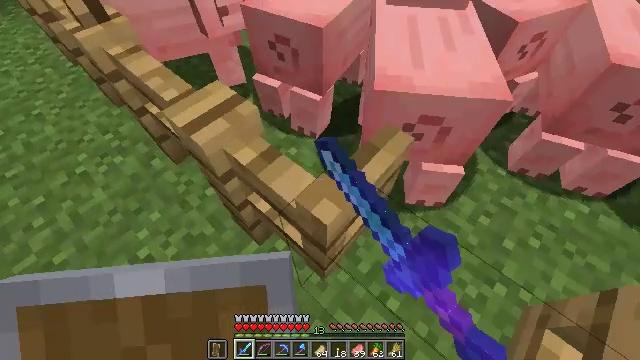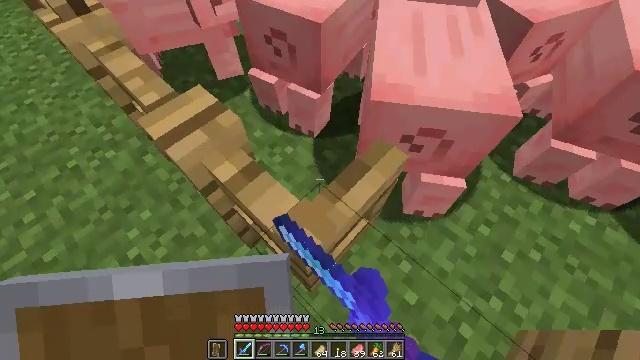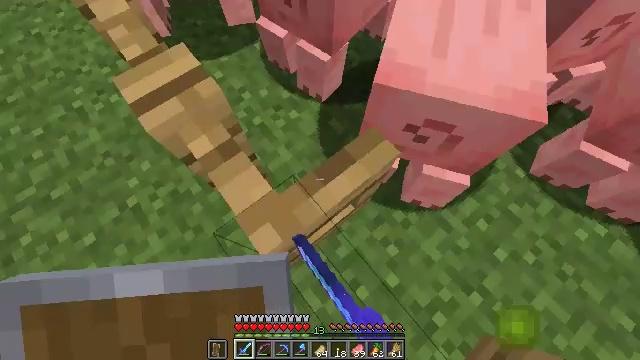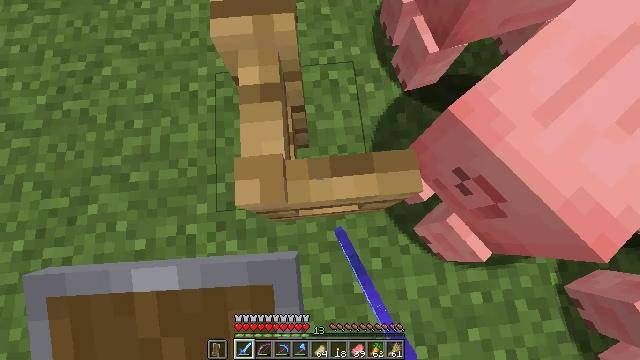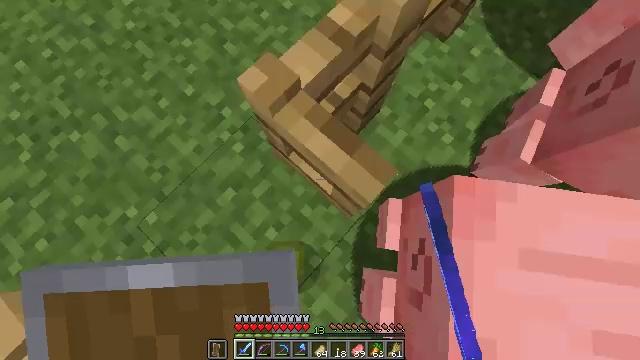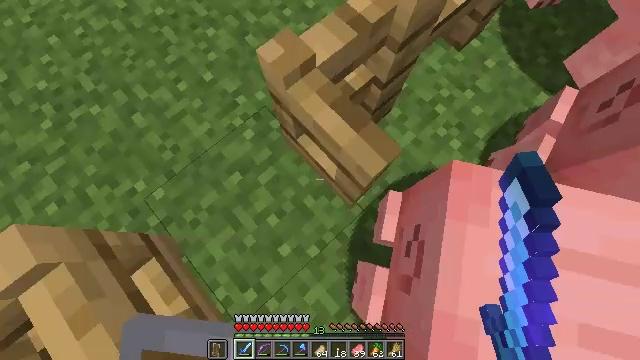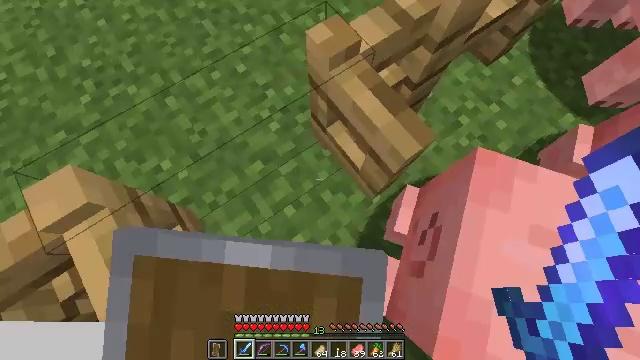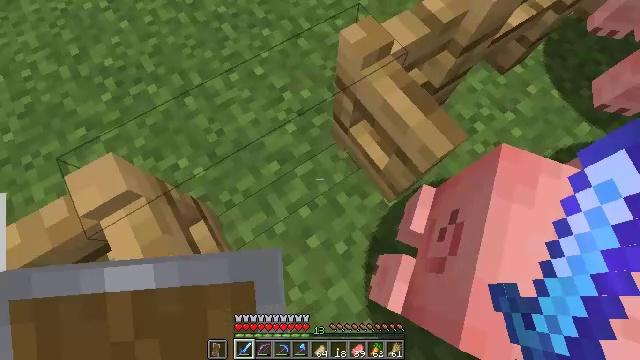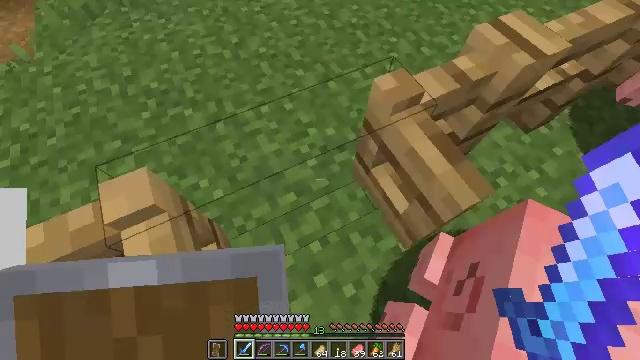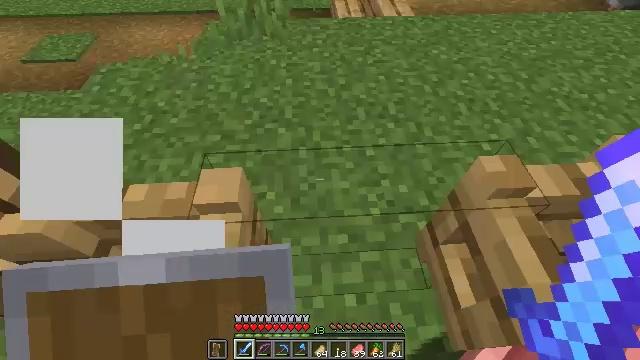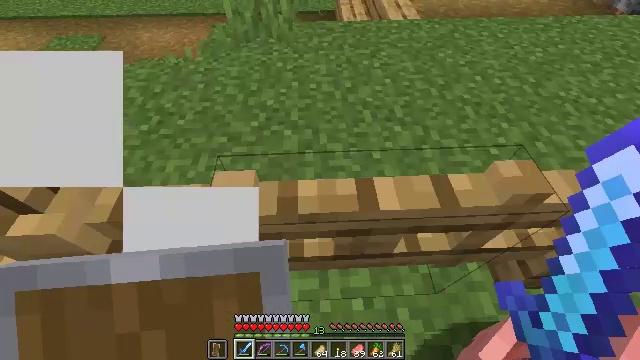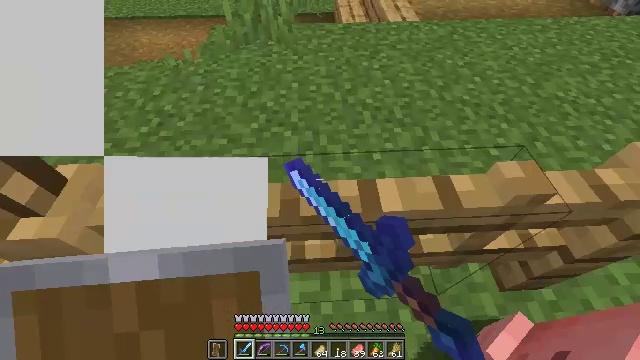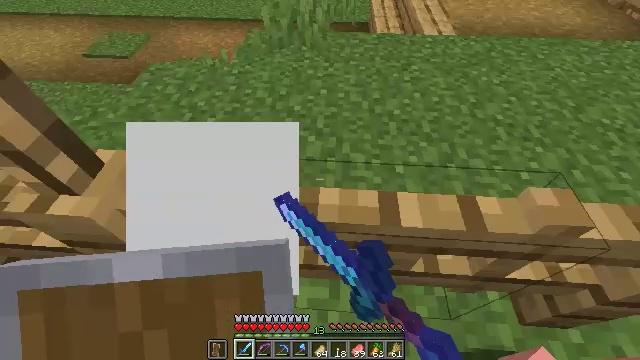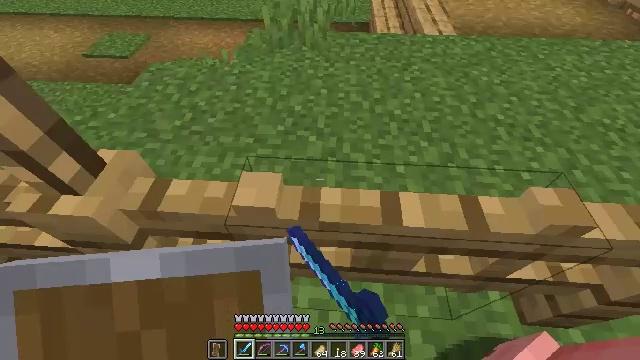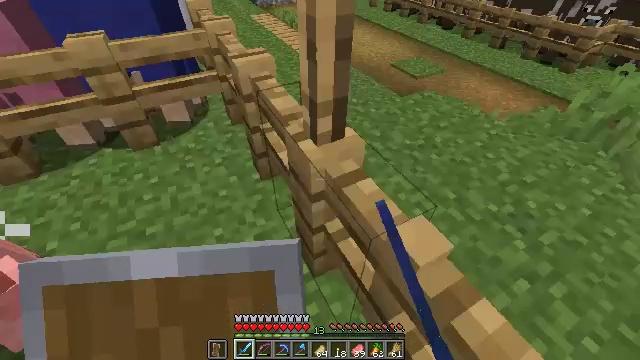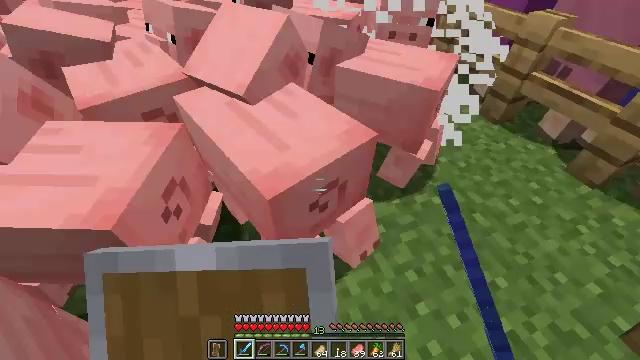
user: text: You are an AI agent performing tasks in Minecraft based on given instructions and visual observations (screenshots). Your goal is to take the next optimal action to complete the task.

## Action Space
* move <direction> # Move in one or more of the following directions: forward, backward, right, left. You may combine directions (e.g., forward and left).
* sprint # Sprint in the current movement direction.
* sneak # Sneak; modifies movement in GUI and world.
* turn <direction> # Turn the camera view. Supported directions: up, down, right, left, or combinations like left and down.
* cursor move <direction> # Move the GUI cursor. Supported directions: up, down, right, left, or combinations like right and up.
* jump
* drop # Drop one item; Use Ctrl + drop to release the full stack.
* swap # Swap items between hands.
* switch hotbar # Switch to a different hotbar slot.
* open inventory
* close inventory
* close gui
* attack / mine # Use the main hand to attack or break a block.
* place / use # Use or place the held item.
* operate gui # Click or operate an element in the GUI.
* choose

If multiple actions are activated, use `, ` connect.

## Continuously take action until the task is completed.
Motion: motion action
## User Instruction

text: Kill mobs.
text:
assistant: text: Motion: move forward and move right, turn left and down
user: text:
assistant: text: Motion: move forward and move right, turn left and down
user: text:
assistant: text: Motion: move forward and move right, turn left and down
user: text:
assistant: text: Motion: move back, turn left
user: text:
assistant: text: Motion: move back, turn left and up, use / place
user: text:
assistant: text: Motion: turn left and up, use / place
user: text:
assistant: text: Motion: turn left and up
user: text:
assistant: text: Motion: turn left and up
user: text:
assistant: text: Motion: turn left and up
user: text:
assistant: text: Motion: use / place
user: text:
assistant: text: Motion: no_op
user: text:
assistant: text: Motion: turn left and up
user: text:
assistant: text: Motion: no_op
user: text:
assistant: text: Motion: turn left and up
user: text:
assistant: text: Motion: turn left and down
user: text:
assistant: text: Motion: turn left and up
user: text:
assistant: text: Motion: move forward, turn right and up
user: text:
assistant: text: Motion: move forward, turn left and up
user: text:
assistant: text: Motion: move forward
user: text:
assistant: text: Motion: jump
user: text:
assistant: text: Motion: turn left and down, jump
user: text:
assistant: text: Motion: turn left and down
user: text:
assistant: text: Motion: turn down
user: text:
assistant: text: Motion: turn down
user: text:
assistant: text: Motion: turn right and down
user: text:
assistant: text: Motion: turn right and down
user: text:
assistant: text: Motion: attack / mine
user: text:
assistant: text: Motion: no_op
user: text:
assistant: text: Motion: no_op
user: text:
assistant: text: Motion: no_op